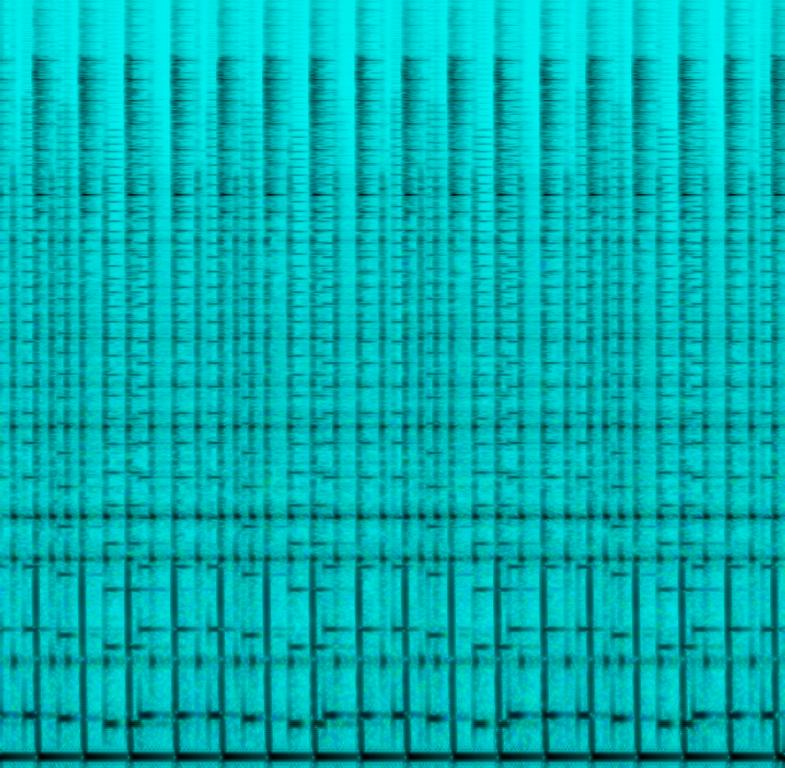
This song contains digital drums with a deep low kick sound, a sharp hi hat and a loud bellsound with its own rhythm. A synthesizer is playing a lead sound in the mid range before jumping up an octave after a male scratched vocal sample is being played. This song may be playing in a club.